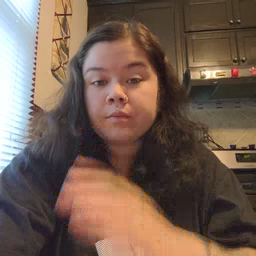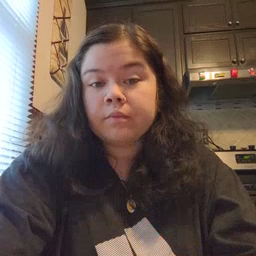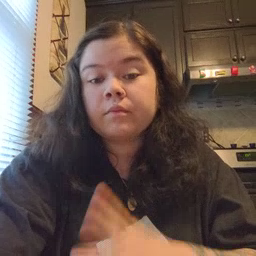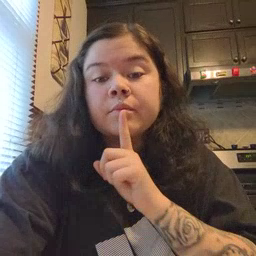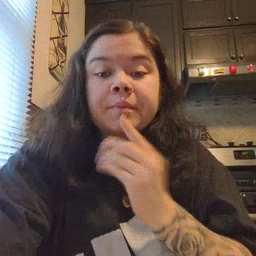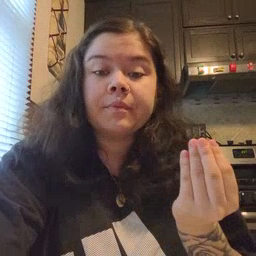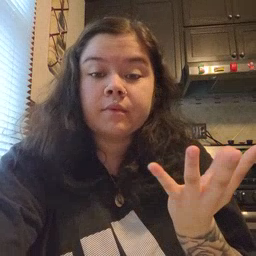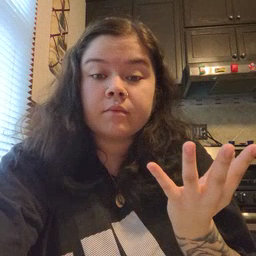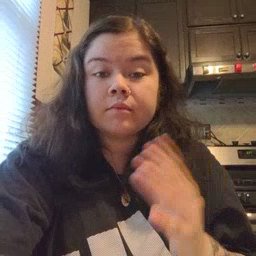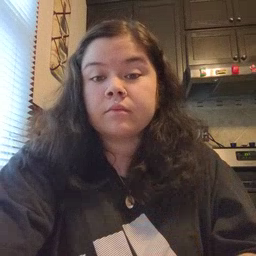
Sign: lamp